Question: I'm having difficulties aligning my headline and paragraph text in a "well". The "none" you see is a class to remove specific margins and is not relevant to what I'm trying to accomplish.
Here is my code
'''
<div class="col-md-4 none">
<div class="well none">
<i class="fa fa-user fa-4x fa-fw"></i>
<h3>Test</h3>
<p>text goes here</p>
</div>
</div>
'''
Here's what it's doing and what I want it to do.

Thanks for your help!
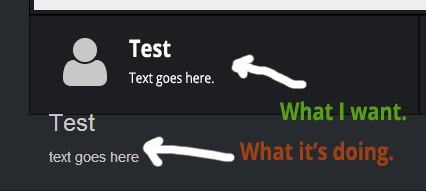
Answer: I would suggest you to make slight change in your html structure and wrap your text content inside the 'div' and set its display as 'inline-block'
'''
<div class="col-md-4 none">
<div class="well none">
<i class="fa fa-user fa-4x fa-fw"></i>
<div class="text">
<h3>Test</h3>
<p>text goes here</p>
</div>
</div>
</div>
'''
and css for that additional div is
'''
.text {
display:inline-block;
}
'''
<URL>